Question: I am using the
'''
var bounds = d3.geo.path()
.projection(function(d) { return d; })
.bounds;
'''
to get the bound of all countries features. All works good, until I run into Fiji or Russia, which cross the anti-meridian.
'''
Fiji.bb = [[-180,-18.294755298529864], [180.00000000000006,-16.037142847284727]];
// with [[West,South],[East,North]]
'''
Latitude feedbacks are perfect, let's ignore them for this question. The bounding box longitudinal width, however, is far too large however, going wild from W:-180 to E:+180.

It makes perfect sense from a computer or GIS point of view, but as an human I then completely miss the Western most and Eastern most boundaries.
'''
// current data back
Fiji.bb = [[-180,-18.294...],[180.00000000000006,-16.0371...]];
// wanted data back
Fiji.bb = [[177,-18.294...],[-179,-16.0371...]];
'''
As of now, I don't see any way to get the real West (~1770) and East (~ -1790) values for these islands.
I currently plan to by-pass this issue by providing myself some approximative WSEN values, based on the former <URL>. It's a bit ugly yet it will work.
---
Interestingly, the area is computed right :
'''
var area = d3.geo.path()
.projection(function(d) { return d; })
.area;
// area = 1.639711598252461;
'''
This let me think that D3js have an internal way to manage right the features crossing the anti-meridian without always doing a globe wide drama.
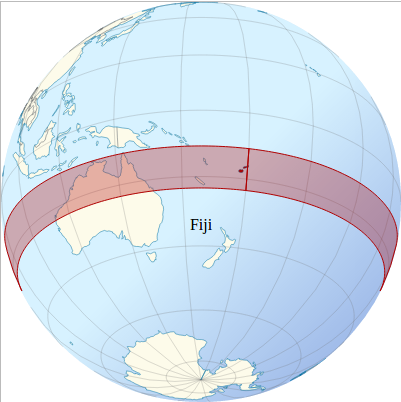
Answer: You should use 'd3.geo.bounds' for this, as you need bounding box in spherical coordinates.
(Using 'd3.geo.path' with the identity function as a projection doesn't work because d3.geo.path can only compute a bounding box in Cartesian coordinates.)
See Jason Davies' <URL> page for details.